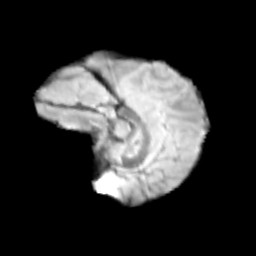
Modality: T2w
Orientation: sagittal
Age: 9
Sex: male
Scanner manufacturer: siemens
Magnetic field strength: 3 T
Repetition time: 3.8 s
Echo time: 0.07 s